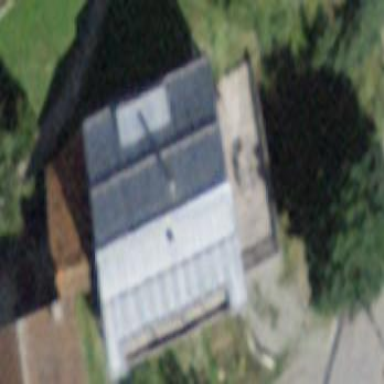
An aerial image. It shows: Simple house.